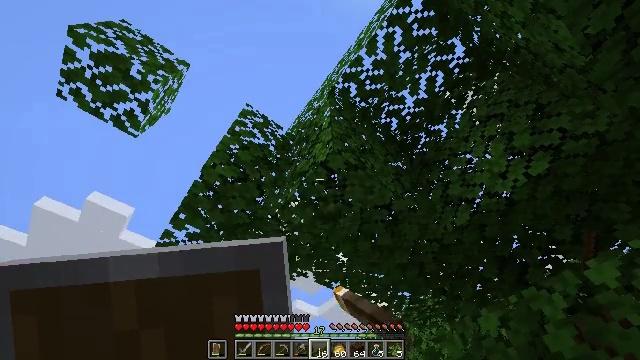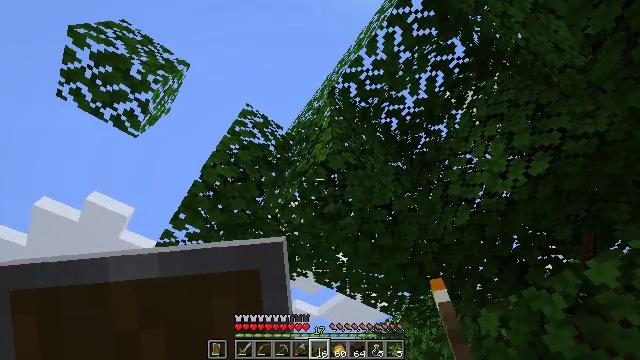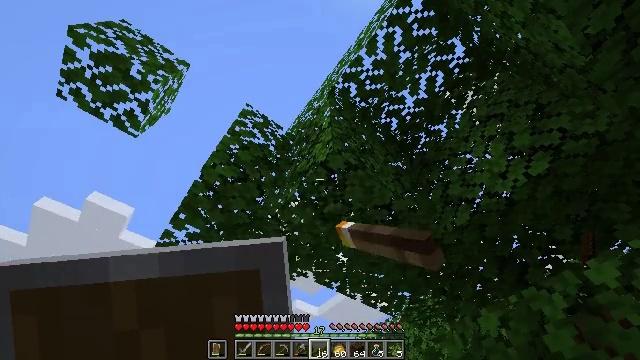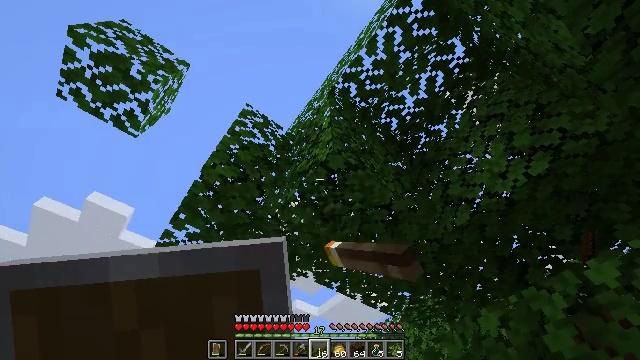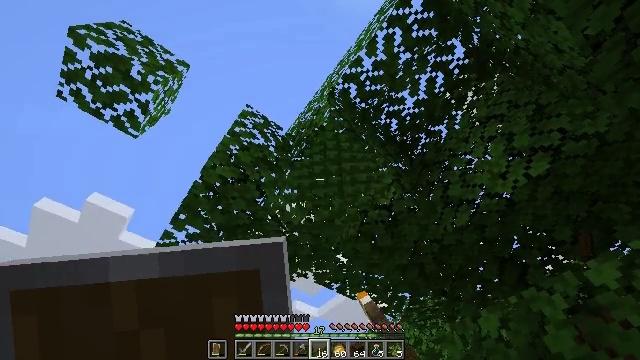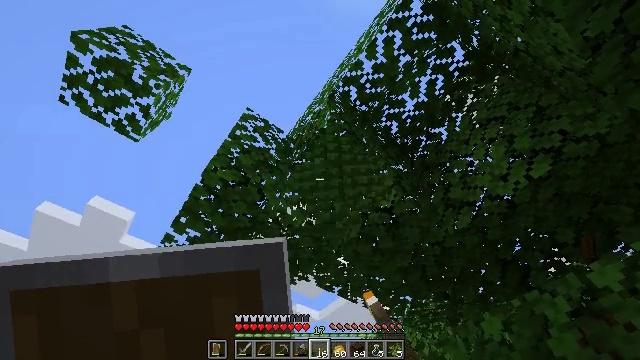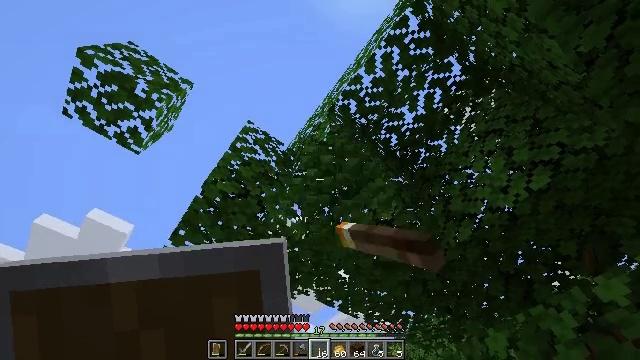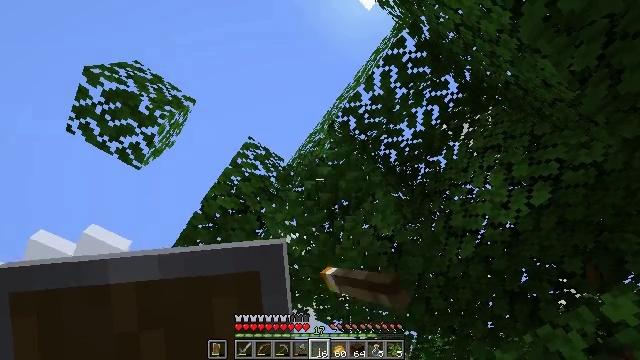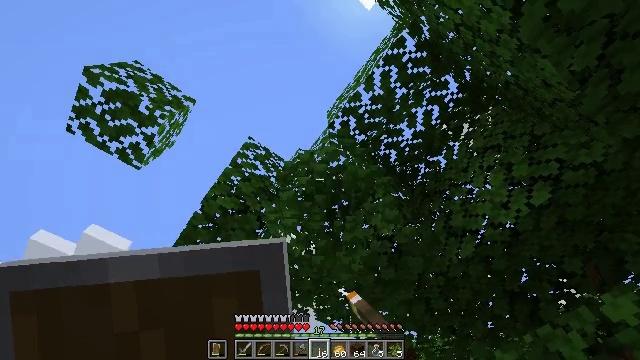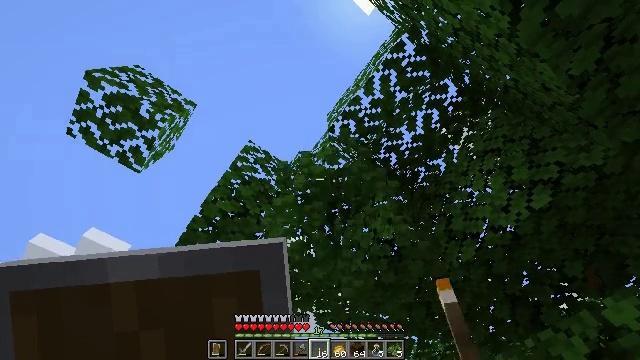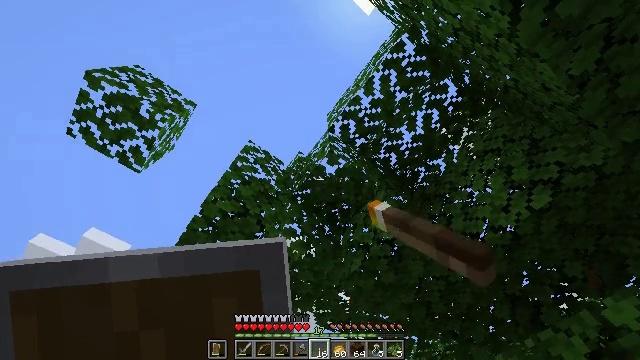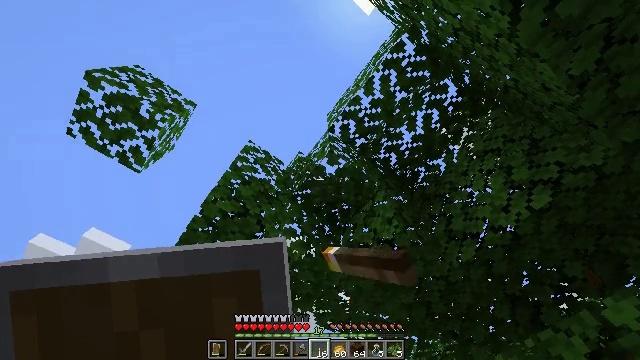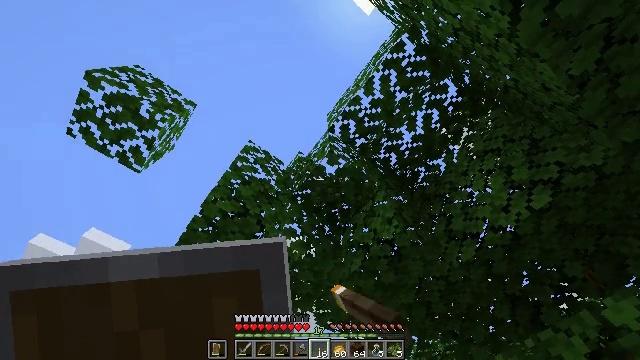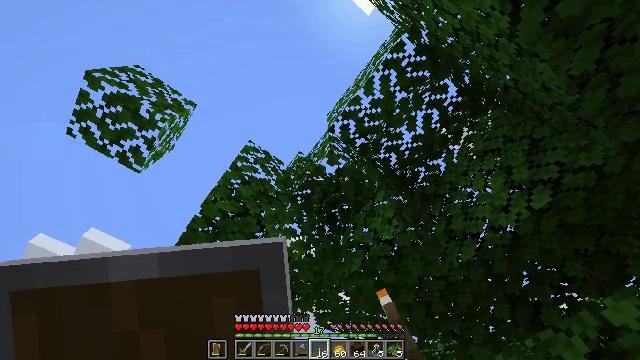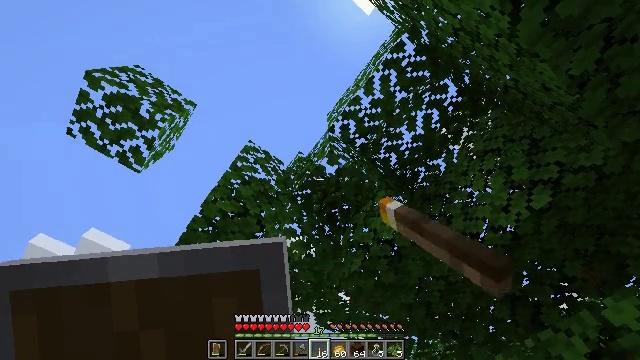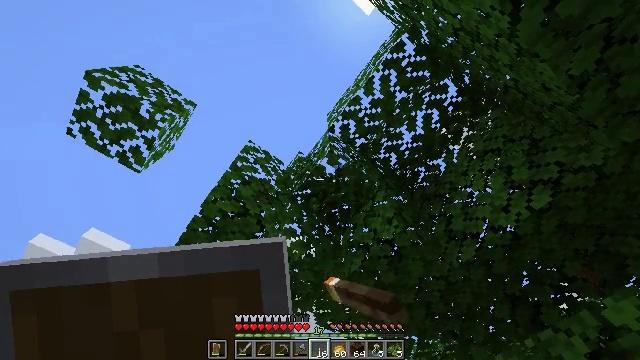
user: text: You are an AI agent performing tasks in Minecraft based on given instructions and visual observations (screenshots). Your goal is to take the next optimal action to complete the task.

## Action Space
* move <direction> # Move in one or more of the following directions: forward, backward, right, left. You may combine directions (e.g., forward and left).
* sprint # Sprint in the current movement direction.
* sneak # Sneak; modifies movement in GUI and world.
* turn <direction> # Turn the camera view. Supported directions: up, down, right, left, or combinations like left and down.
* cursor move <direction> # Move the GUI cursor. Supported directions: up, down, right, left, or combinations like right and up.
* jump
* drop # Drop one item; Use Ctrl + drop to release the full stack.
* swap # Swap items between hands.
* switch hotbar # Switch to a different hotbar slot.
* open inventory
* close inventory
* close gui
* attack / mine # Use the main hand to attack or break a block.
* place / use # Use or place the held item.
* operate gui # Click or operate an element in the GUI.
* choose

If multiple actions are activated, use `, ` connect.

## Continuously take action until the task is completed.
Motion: motion action
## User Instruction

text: Use shears to efficiently mine dark oak leaves.
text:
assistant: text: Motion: attack / mine
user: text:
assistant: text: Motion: attack / mine
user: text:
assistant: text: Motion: attack / mine
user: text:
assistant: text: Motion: attack / mine
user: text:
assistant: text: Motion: attack / mine
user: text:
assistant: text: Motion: turn up, attack / mine
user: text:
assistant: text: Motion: turn up, attack / mine
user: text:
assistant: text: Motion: attack / mine
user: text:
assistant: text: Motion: attack / mine
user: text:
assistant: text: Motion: attack / mine
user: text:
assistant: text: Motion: attack / mine
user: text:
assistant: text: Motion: attack / mine
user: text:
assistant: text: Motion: attack / mine
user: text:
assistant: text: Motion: attack / mine
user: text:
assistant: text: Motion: attack / mine
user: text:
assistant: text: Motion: attack / mine
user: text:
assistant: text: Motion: attack / mine
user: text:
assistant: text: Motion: attack / mine
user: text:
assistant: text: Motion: attack / mine
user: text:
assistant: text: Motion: attack / mine
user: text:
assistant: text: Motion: turn left and down, attack / mine
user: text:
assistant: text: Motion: turn left and down, attack / mine
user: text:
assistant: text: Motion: attack / mine
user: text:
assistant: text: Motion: attack / mine
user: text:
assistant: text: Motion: attack / mine
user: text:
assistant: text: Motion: attack / mine
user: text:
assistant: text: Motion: attack / mine
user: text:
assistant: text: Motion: attack / mine
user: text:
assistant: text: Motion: turn right, attack / mine
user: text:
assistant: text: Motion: turn right, attack / mine